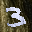
Label: 3